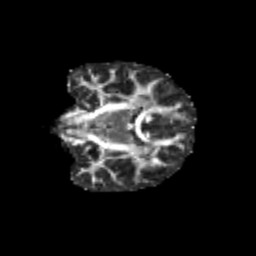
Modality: FA
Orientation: coronal
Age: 12
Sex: female
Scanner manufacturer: siemens
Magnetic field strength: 3 T
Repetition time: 3.8 s
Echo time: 0.07 s